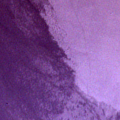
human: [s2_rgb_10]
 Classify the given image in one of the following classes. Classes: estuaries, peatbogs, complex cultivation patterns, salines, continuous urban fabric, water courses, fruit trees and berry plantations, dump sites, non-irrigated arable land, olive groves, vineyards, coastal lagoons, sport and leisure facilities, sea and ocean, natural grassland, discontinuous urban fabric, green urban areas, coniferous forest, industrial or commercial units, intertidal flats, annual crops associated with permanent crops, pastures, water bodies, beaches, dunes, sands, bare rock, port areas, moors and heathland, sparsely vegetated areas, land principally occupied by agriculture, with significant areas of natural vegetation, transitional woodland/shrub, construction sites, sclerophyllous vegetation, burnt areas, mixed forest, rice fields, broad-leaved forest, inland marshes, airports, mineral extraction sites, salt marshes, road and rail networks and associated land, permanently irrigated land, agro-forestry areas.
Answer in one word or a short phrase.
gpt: sea and ocean